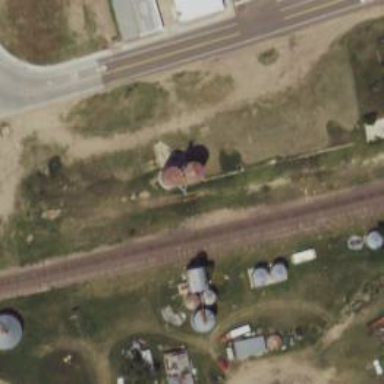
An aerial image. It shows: Silo.